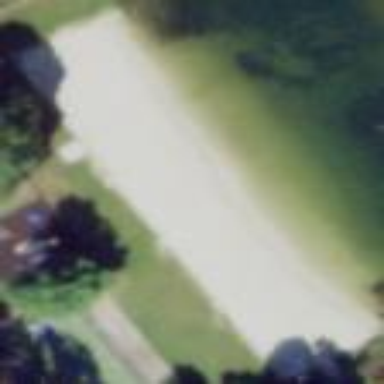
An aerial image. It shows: Scenic beach with natural beauty.